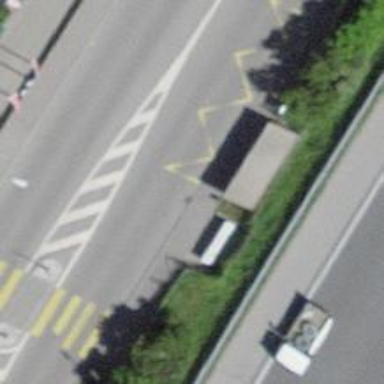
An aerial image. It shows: Bus stop with platform for public transport.